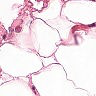
Metastatic tissue present: no